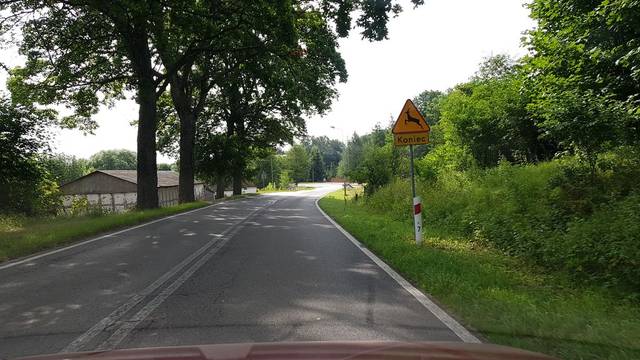
Region: Germany
Coordinates: 54.184, 16.303